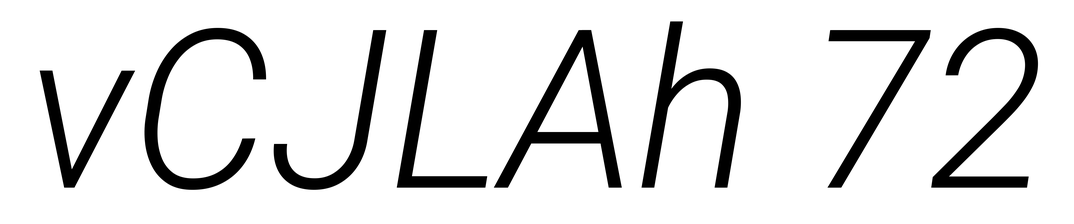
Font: Roboto-Italic_Light_Italic